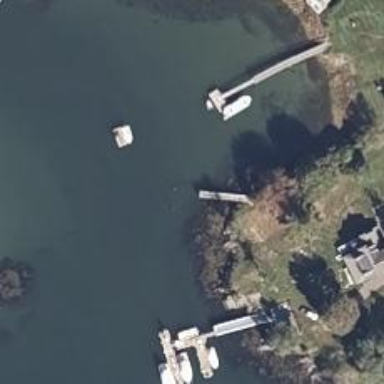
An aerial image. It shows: Man-made pier.